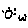
Label: sun